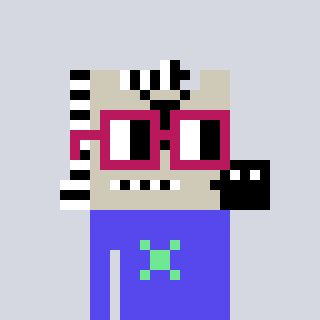
a pixel art character with square dark red glasses, a zebra-shaped head and a computerblue-colored body on a cool background